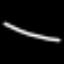
Label: line